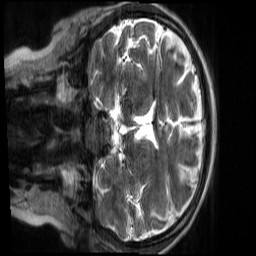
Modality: T2w
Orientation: coronal
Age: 24
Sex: female